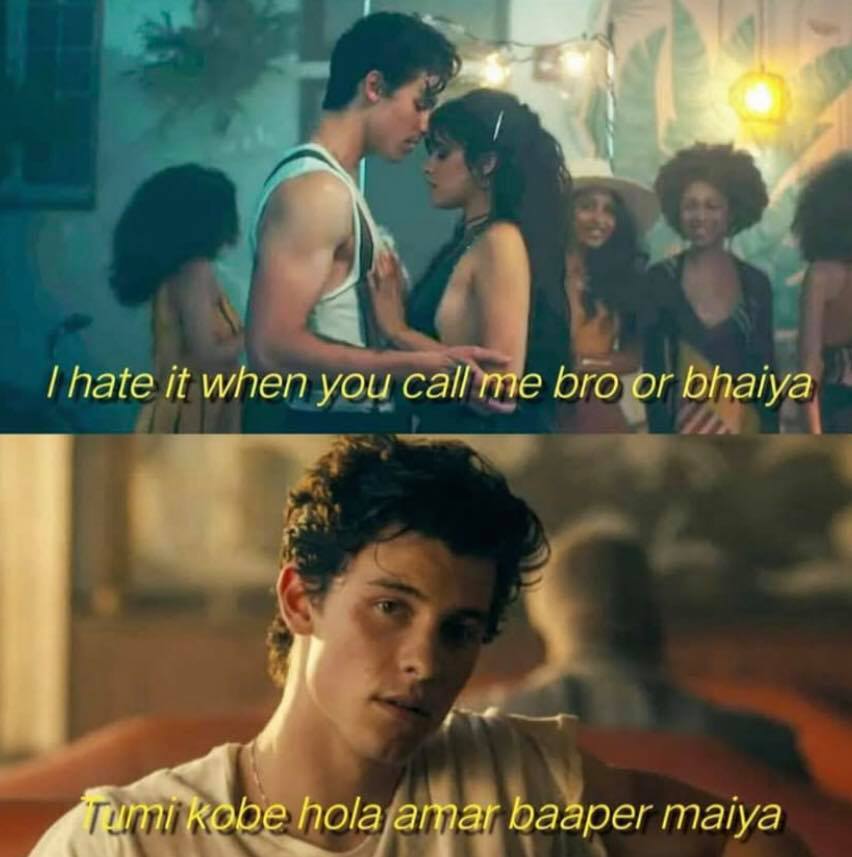
Caption: I hate it when you call me bro or bhaiya    Tumi kobe hola amar baaper maiya
Label: hate